Interaction volume radius: 5 \u00c5
Interaction volume height: 10 \u00c5
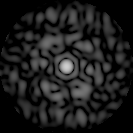
Disorder parameter: 0.8327